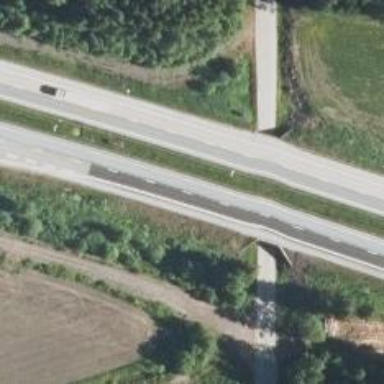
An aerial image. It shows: Asphalt motorway.